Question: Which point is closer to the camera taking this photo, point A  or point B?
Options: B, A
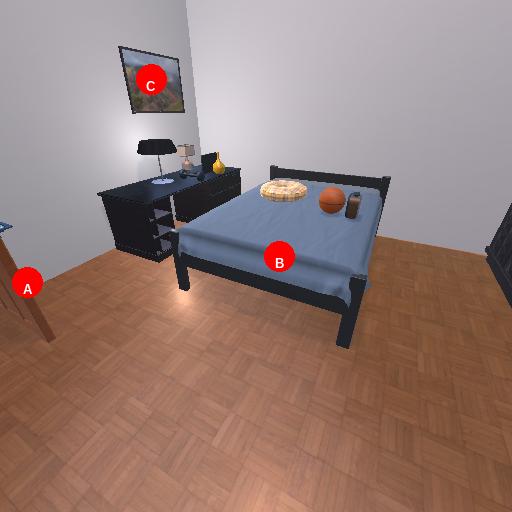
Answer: B